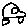
Label: car